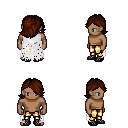
a pixel art fantasy rpg character, male body template, human, dark skin, white tattered cape, gold greaves, brown swoop hairstyle, ghillies, four views (front, back, left, right), 2x2 character sprite sheet, small pixel art, hard edges, no anti-aliasing